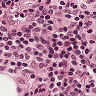
Metastatic tissue present: no